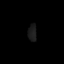
Tissue: prostate
Cell type: T cells
Senescence score: 0.7115
Nuclear area (px): 142
Mean DAPI intensity: 27.338